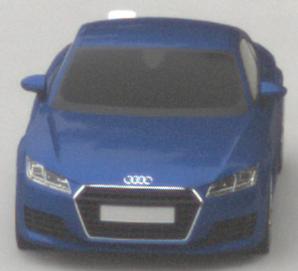
Make: Audi
Model: TT Coupé 1.8 TFSI
Detailed model: TT (8S) Coupé
Model produced from: 2015/08
Model produced until: 2018/06
Doors: 3
Color: blue
Road condition: dry road
Daytime: morning or afternoon
Contrast: low contrast